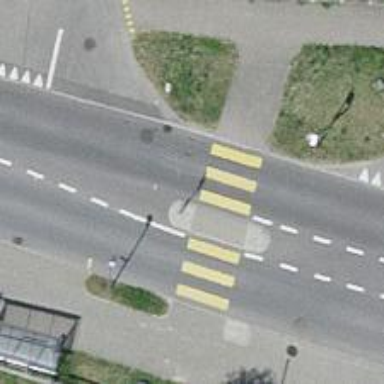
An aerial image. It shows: Primary highway with cycle lanes on both sides.